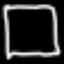
Label: square